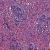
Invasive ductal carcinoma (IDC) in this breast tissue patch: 0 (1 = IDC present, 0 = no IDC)